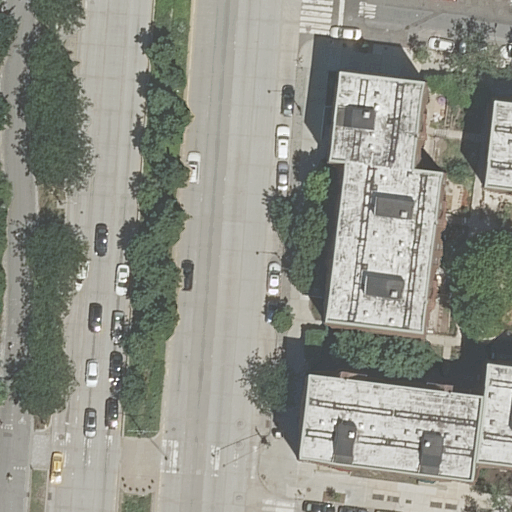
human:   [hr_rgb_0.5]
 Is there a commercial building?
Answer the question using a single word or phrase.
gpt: no

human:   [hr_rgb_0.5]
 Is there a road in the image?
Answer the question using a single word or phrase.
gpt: yes

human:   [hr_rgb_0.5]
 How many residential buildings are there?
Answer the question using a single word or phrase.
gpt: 7

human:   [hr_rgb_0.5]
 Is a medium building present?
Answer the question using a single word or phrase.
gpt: yes

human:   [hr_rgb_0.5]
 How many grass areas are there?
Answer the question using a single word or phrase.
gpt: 4

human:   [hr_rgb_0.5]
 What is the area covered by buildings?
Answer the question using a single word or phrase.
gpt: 1744m2

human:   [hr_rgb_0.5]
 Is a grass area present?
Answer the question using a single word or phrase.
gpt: yes

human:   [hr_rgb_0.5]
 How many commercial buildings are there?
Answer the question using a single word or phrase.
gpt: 0

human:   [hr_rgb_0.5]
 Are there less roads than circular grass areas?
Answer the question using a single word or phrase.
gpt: no

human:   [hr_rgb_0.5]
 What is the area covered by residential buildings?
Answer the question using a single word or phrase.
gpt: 1744m2

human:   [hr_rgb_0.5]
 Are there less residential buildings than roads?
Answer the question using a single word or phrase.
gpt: yes

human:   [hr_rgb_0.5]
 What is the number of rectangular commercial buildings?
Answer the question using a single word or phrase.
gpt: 0

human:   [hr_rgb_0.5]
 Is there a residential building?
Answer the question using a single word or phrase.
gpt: yes

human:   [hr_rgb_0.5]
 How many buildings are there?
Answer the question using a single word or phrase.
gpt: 7

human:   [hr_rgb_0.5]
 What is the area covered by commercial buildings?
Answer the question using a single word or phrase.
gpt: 0m2

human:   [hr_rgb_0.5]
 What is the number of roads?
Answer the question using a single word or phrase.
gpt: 9

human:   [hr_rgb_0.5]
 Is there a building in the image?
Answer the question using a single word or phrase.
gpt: yes

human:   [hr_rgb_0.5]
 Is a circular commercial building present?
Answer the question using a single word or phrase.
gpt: no

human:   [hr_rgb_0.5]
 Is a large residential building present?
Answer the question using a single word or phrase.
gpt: no

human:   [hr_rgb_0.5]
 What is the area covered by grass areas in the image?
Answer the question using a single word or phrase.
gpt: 537m2

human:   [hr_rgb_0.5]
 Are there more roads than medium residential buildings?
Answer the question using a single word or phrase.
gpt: yes

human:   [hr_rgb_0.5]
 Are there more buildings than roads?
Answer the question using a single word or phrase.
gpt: no

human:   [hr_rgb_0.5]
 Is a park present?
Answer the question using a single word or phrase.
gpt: yes

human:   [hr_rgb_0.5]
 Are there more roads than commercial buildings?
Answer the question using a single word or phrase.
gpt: yes

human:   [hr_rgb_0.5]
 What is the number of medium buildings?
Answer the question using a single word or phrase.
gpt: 6

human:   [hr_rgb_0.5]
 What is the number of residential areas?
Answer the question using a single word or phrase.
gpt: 1

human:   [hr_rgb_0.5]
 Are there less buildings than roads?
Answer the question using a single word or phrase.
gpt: yes

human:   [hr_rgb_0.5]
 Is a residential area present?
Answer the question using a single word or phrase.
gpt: yes

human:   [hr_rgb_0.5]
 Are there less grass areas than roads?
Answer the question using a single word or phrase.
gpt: yes

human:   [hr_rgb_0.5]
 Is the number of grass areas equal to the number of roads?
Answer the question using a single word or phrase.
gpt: no

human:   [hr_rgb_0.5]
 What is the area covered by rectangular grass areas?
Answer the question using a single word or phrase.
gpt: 537m2

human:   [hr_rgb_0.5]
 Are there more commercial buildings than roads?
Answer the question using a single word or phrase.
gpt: no

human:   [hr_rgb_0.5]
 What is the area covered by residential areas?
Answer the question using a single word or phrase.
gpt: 1382m2

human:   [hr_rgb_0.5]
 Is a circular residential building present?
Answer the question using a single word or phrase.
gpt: no

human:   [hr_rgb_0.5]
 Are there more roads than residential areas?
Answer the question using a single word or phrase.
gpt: yes

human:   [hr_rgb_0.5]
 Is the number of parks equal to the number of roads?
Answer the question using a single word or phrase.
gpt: no

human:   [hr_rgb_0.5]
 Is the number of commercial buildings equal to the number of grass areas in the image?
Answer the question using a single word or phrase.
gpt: no

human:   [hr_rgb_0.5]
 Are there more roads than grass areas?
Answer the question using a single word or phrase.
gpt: yes

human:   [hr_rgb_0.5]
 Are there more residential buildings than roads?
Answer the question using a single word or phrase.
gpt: no

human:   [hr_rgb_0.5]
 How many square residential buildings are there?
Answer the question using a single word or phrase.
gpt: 0

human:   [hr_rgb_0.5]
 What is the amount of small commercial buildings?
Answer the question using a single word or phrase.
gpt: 0

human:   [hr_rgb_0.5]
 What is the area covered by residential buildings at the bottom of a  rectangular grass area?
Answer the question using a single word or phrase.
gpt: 1744m2

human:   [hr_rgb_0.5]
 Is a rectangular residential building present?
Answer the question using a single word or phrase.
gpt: yes

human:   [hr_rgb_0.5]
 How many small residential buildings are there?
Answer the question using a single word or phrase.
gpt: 1

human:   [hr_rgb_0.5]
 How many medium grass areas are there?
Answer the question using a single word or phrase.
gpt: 2

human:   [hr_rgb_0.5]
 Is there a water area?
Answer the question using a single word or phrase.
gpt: no

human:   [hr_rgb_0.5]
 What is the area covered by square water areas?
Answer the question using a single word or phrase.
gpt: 0m2

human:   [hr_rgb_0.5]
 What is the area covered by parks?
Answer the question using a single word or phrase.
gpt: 82m2

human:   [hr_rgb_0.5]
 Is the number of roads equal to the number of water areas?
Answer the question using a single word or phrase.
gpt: no

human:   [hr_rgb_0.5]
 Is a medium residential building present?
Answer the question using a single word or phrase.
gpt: yes

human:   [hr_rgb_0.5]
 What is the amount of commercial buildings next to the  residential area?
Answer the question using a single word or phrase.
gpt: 0

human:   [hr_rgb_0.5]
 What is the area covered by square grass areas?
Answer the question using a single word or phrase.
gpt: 0m2

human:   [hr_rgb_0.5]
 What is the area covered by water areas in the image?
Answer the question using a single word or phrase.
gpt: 0m2

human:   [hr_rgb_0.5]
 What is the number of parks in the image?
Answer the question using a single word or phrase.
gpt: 1

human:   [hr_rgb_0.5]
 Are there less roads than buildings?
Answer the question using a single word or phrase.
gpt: no

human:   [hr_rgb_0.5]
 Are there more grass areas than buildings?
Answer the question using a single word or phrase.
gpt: no

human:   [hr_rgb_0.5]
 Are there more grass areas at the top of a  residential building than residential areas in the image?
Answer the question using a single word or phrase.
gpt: yes

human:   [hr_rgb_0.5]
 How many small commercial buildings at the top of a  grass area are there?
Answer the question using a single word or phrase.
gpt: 0

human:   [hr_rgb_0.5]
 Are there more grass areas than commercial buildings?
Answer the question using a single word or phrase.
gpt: yes

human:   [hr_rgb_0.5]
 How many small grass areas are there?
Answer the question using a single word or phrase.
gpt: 2

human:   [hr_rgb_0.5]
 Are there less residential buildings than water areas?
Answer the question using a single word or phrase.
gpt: no

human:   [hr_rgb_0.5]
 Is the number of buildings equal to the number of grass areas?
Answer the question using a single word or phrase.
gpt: no

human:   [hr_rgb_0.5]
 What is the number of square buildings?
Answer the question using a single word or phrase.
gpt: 0

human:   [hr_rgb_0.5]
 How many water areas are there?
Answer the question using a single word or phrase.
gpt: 0